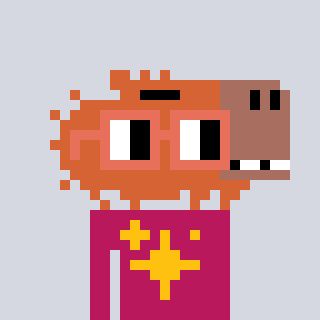
a pixel art character with square orange glasses, a capybara-shaped head and a darkpink-colored body on a cool background